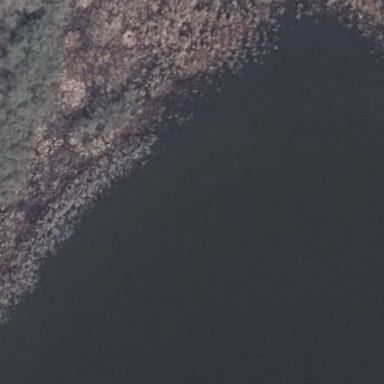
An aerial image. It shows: Wetland area populated with water lilies.